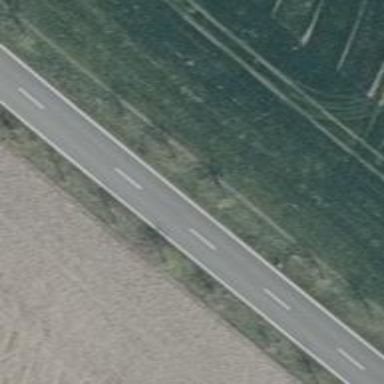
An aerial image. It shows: Asphalt road classified as tertiary.